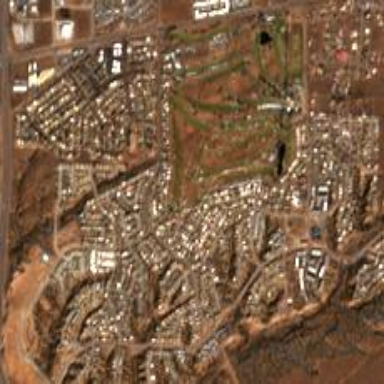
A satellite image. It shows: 18-hole golf course situated within leisure land.